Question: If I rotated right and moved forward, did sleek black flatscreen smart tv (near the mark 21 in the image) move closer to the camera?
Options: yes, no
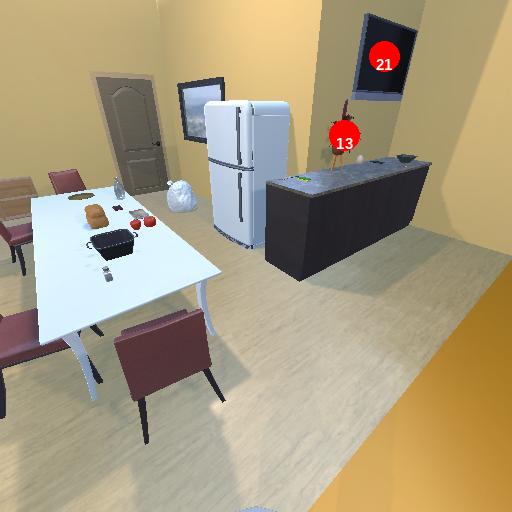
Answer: yes